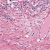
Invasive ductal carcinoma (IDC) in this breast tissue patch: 1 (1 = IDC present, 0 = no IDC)